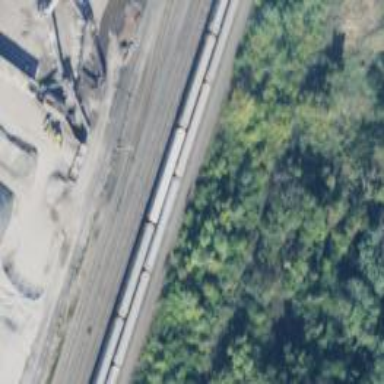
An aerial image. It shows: Railway yard for manifest purposes.